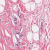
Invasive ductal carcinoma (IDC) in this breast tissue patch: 0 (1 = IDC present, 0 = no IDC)